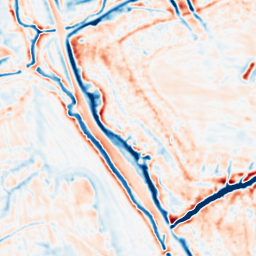
Category: multiscale
Decomposition family: dog_multiscale
Decomposition parameters: sigma_ratio: 1.4
n_scales: 4
base_sigma: 1
Upsampling method: sinc_blackman
Upsampling parameters: scale: 2
kernel_size: 8
Upsampling scale: 2